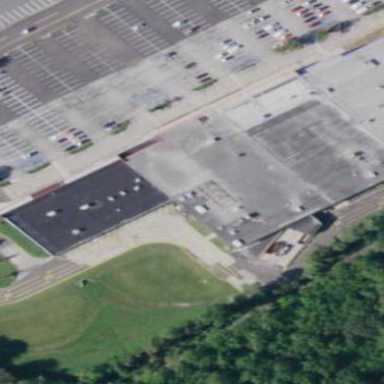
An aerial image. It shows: Retail building.